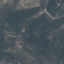
Label: HerbaceousVegetation